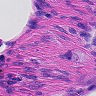
Metastatic tissue present: yes